Interaction volume radius: 5 \u00c5
Interaction volume height: 10 \u00c5
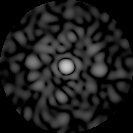
Disorder parameter: 0.874